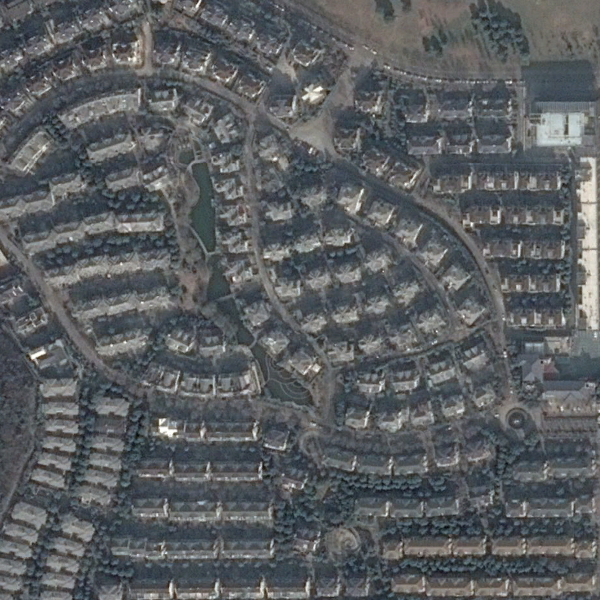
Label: DenseResidential